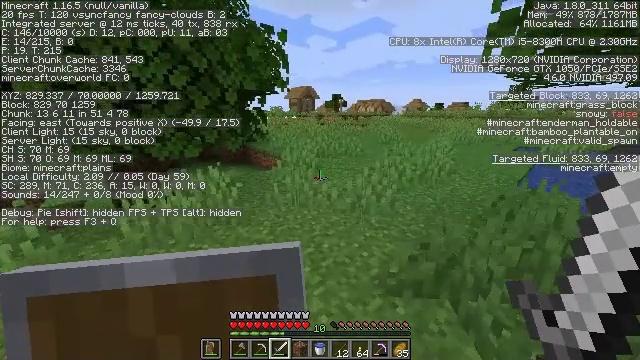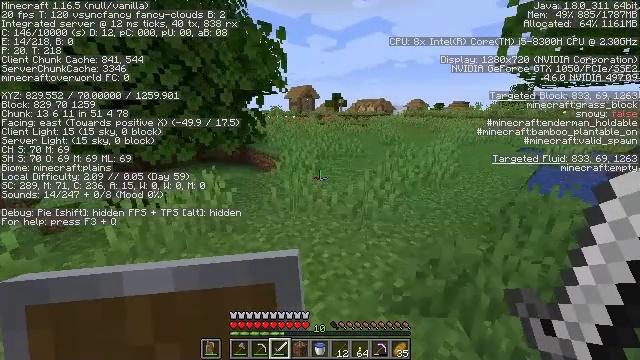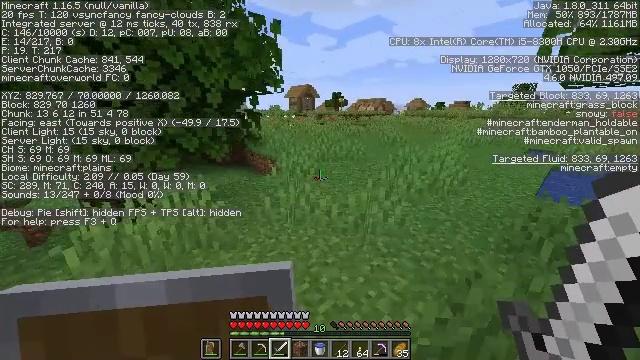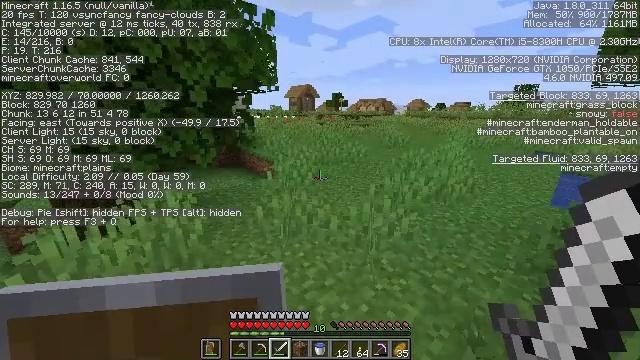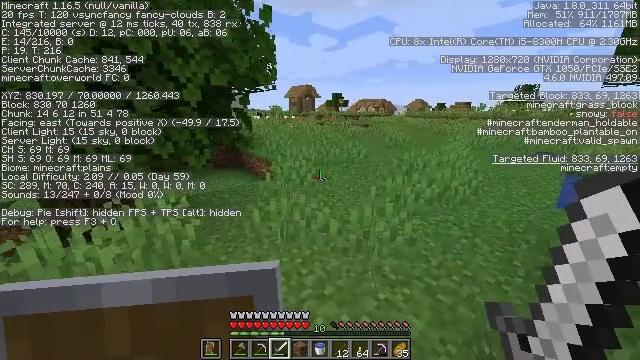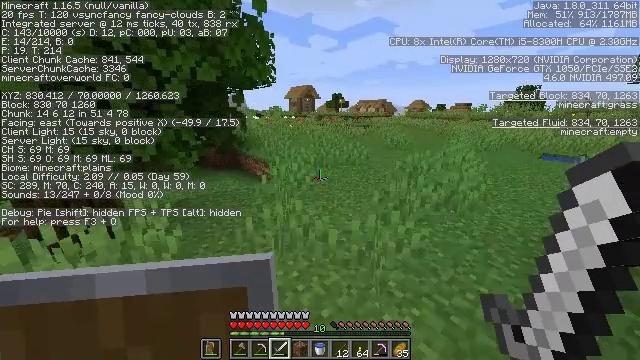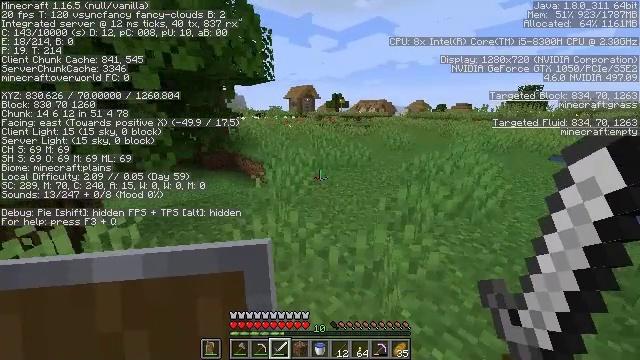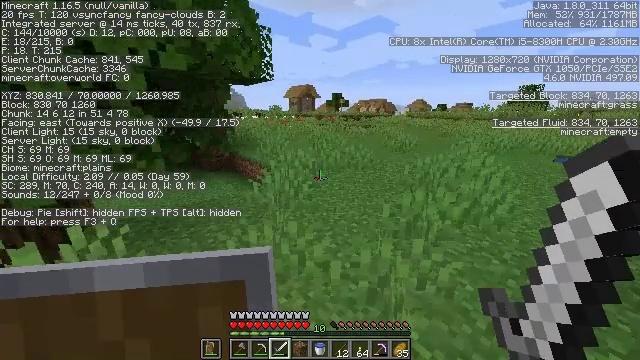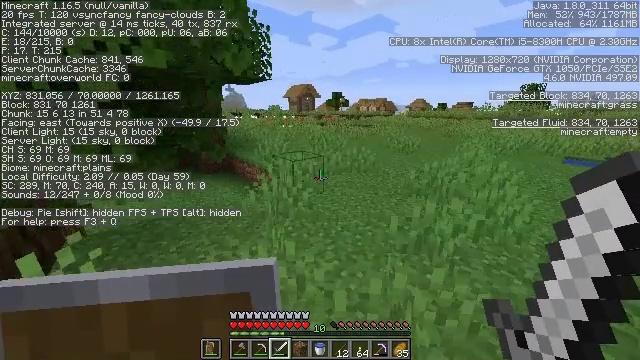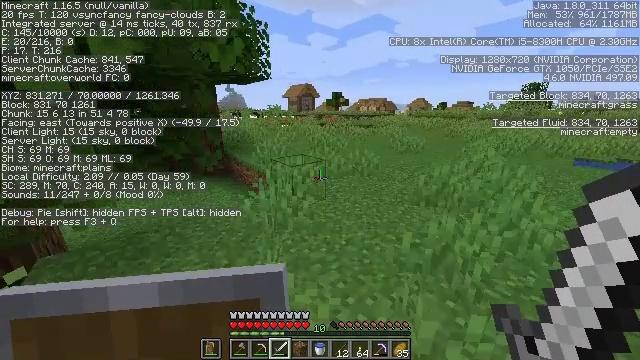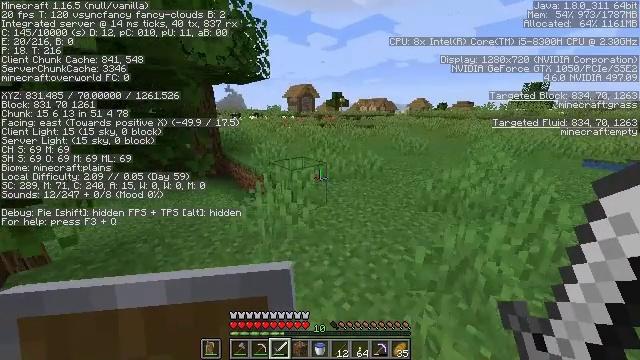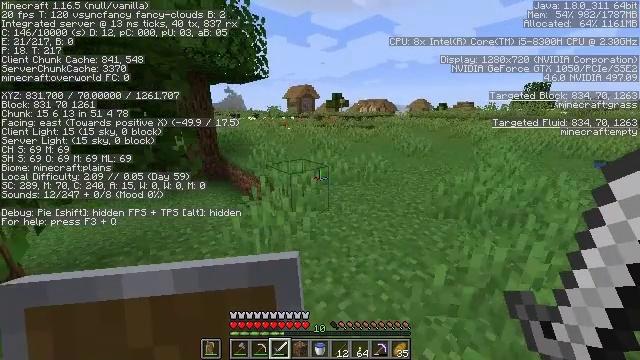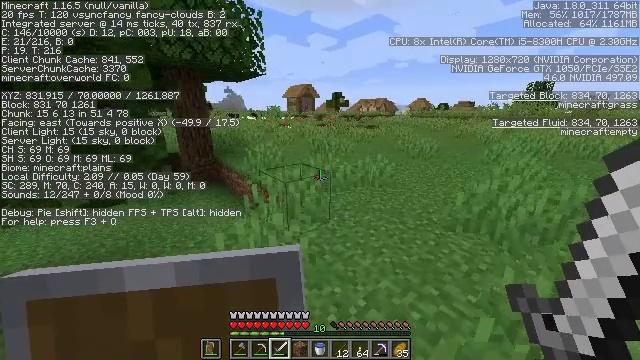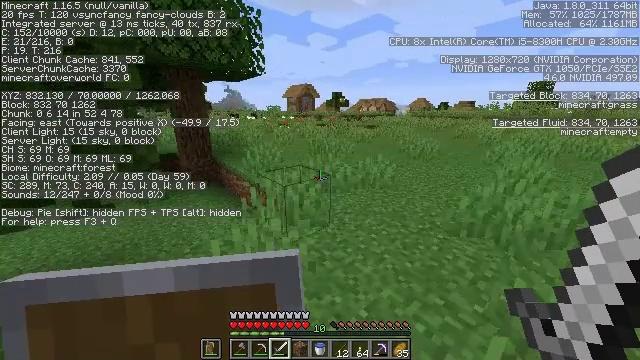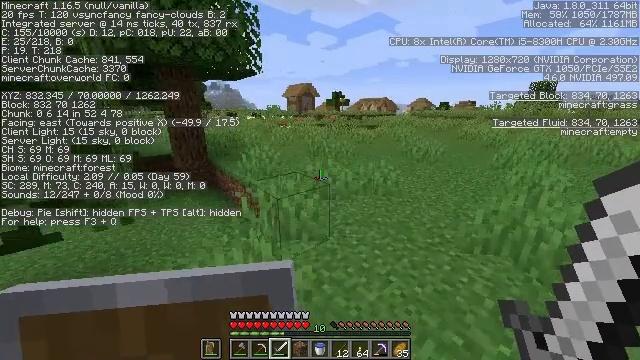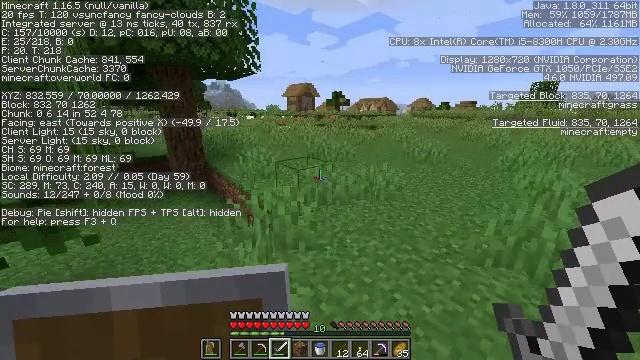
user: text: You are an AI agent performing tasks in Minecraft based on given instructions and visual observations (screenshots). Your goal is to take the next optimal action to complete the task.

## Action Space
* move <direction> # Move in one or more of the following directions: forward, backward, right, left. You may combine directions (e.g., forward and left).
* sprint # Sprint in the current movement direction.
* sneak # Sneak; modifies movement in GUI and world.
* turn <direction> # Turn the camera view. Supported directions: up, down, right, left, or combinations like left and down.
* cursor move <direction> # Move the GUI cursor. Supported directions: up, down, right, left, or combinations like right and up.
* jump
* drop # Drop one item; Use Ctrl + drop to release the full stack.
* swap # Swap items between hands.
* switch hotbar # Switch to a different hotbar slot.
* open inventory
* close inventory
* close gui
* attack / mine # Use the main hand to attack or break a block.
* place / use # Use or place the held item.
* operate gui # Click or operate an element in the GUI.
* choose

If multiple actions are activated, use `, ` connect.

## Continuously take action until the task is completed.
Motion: motion action
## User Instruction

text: Break the yellow bed.
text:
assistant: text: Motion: move forward, sprint
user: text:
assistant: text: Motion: move forward, sprint
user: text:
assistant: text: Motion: move forward, sprint
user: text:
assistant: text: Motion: move forward, sprint
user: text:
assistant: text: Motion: move forward, sprint
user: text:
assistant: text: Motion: move forward, sprint
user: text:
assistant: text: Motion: move forward, sprint
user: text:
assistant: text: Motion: move forward, sprint
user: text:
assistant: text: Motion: move forward, sprint
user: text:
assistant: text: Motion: move forward, sprint
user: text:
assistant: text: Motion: move forward, sprint
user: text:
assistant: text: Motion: move forward, sprint
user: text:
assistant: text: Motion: move forward, sprint
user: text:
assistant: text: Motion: move forward, sprint
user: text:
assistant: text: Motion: move forward, sprint
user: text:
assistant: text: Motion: move forward, sprint
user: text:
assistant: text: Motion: move forward, sprint
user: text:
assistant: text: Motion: move forward, sprint
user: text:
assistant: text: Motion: move forward, sprint
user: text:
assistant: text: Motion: move forward, sprint
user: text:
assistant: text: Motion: move forward, sprint
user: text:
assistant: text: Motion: move forward, sprint
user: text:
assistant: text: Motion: move forward, sprint
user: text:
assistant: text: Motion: move forward, sprint
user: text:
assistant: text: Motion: move forward, sprint
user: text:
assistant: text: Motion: move forward, sprint
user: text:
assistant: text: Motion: move forward, sprint
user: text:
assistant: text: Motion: move forward, sprint
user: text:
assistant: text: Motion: move forward, sprint
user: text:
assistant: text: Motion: move forward, sprint, turn left